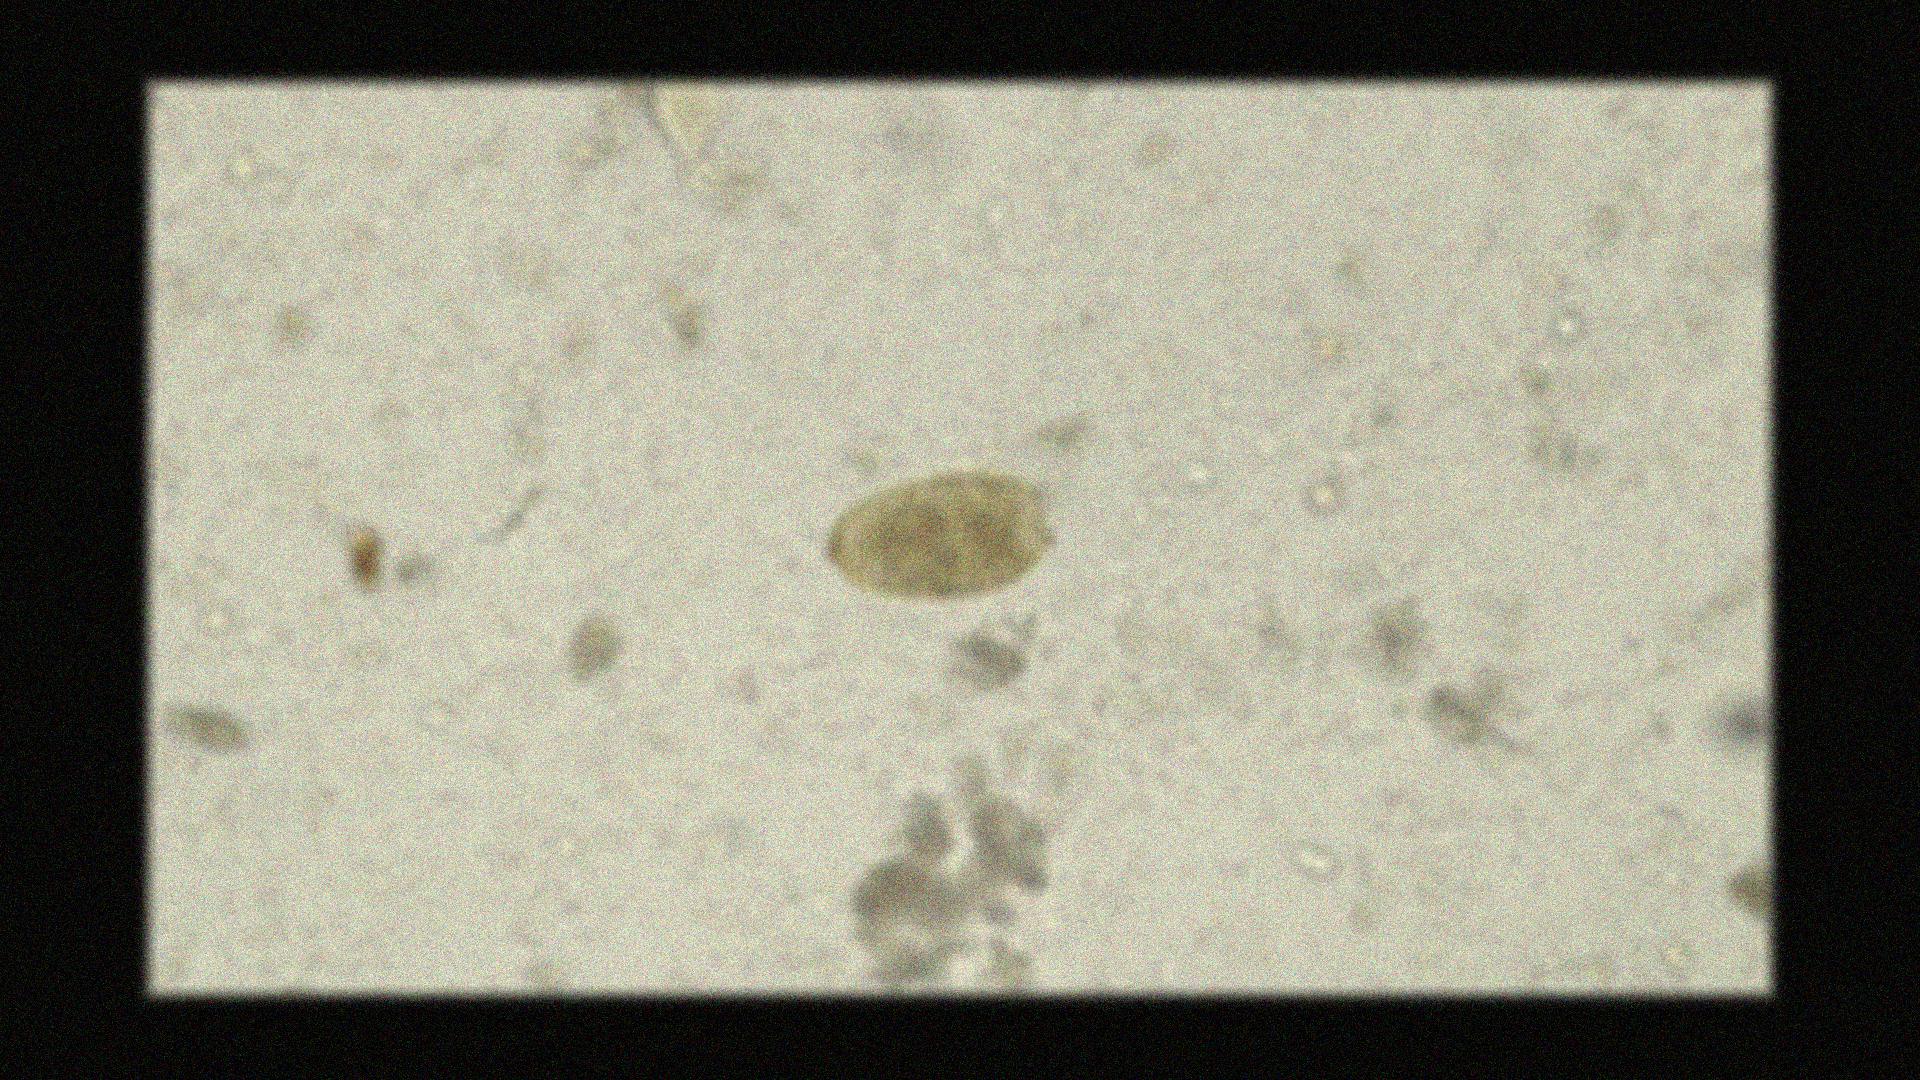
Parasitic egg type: Paragonimus spp